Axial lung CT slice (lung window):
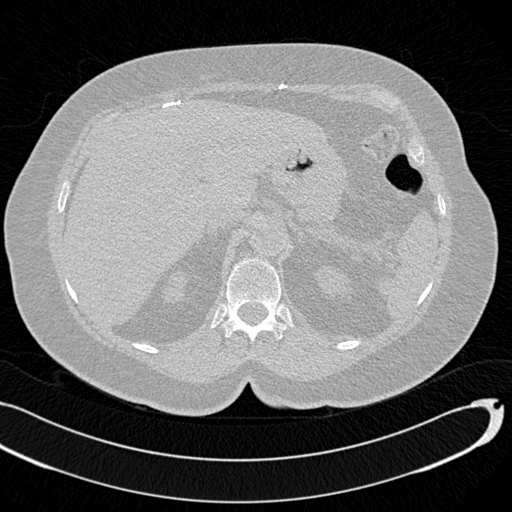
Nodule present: no